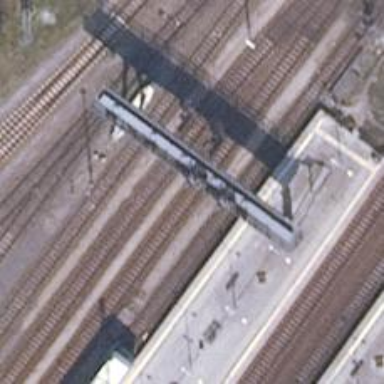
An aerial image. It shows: Railway signal.